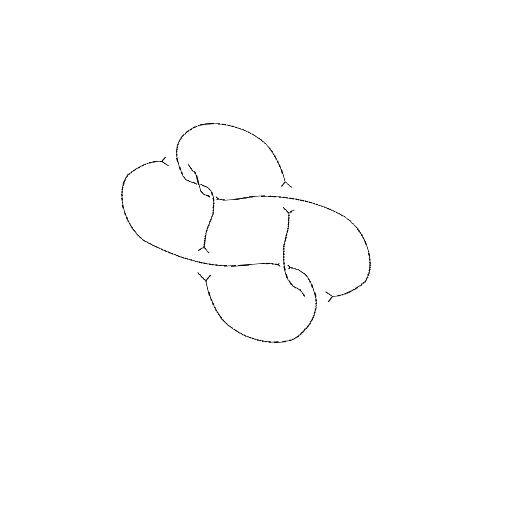
Crossing number: 7